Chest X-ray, AP view. Patient: 57 years old, sex F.
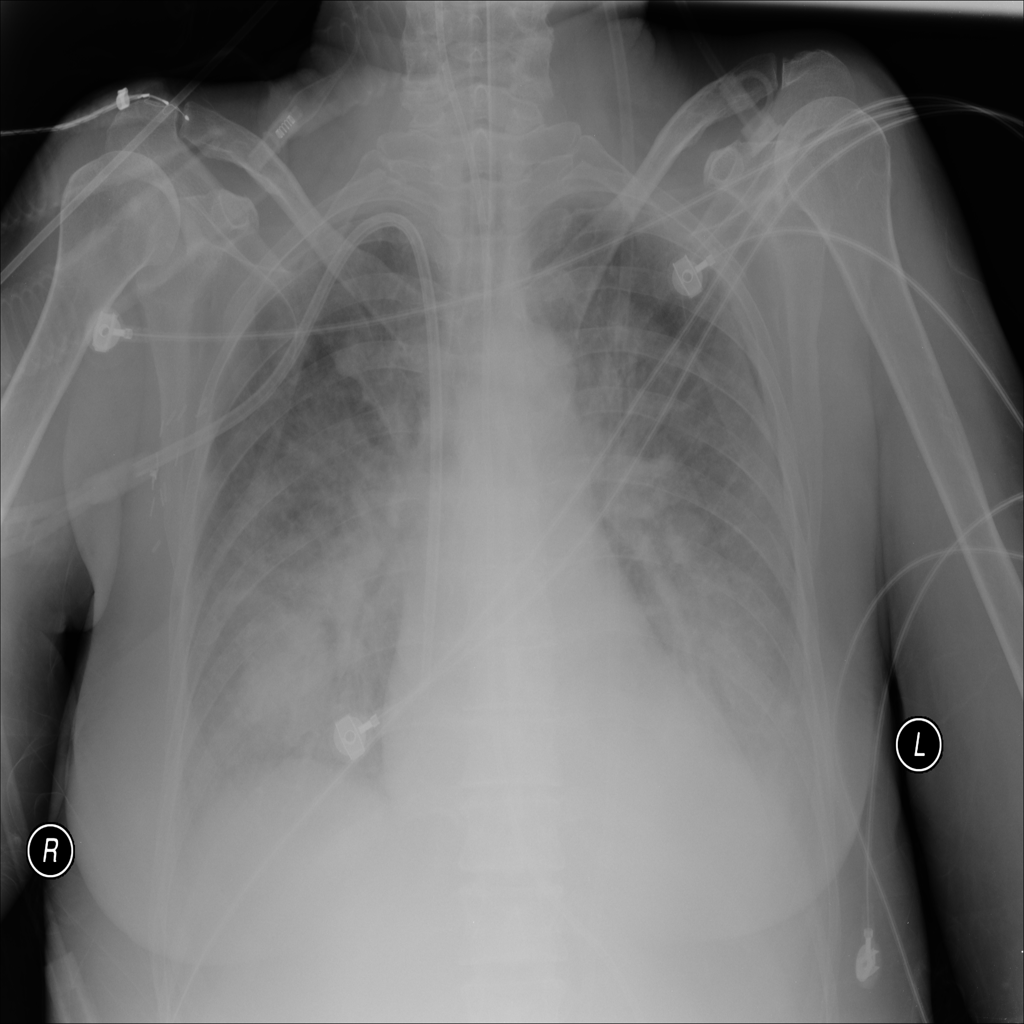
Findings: Edema, Infiltration, Mass, Pneumonia, Pneumothorax